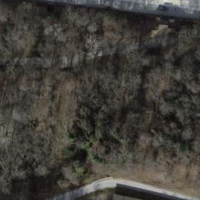
EUNIS habitat code: 44
Species observed at this site:
Accipiter nisus